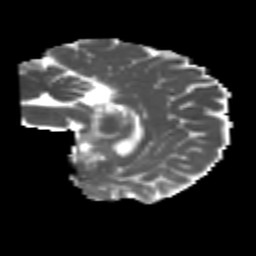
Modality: MD
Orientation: sagittal
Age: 31
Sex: female
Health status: healthy